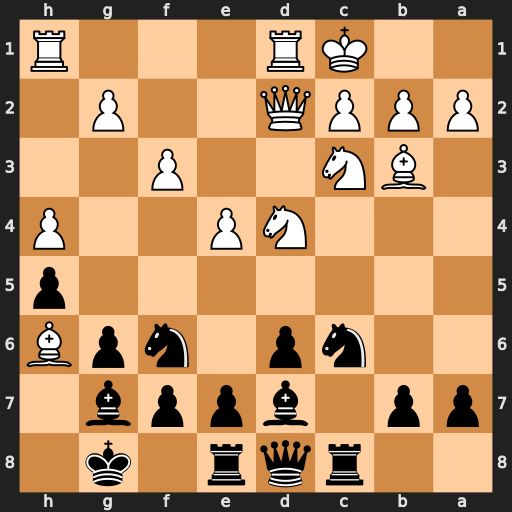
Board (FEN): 2rqr1k1/pp1bppb1/2np1npB/7p/3NP2P/1BN2P2/PPPQ2P1/2KR3R
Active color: b
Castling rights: -
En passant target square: -
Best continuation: Nxd4 Bxf7+ Kxf7